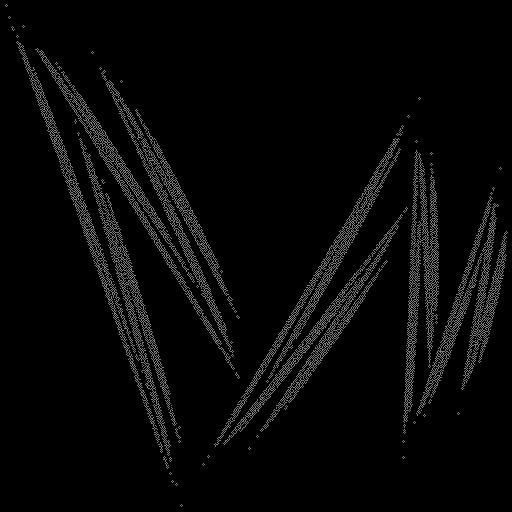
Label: bamboofern